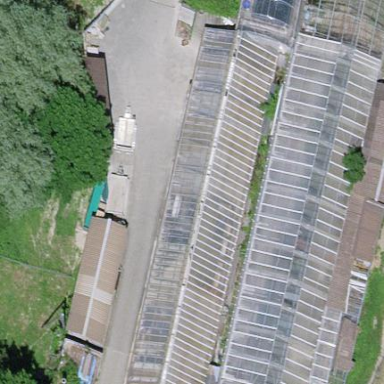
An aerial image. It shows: Greenhouse.